Question: For a presentation I would like a sequence of images (essentially frames of a film) displayed with each frame displayed behind and offset relative to the previous.
Only the first frame is totally visible, but you will see part of the remaining frames.
Can this be done in matlab or in some (freeware) program ?

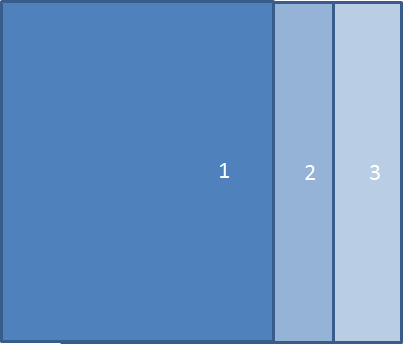
Answer: Assuming your sequence of images are stored in a cell array 'seq', and all images are of the same size.
Is this what you had on your mind?
'''
sz=size(seq{1}); %// assuming all frames are of the same size
m = 20; %// size of "margin" to show from each frame
n = numel( seq ); %// number of frames in sequence
fh = figure('Position', [100 100 sz(2)+(n-1)*m sz(1)] );
ah=axes('Units','pixels','Position', [ 0 0 sz(2)+(n-1)*m sz(1)] );
hold on;
%// show frames from last to first
for fi=n👎1
imshow( seq{fi}, 'Parent', ah, 'XData', (fi-1)*m + (1:sz(2)));
end
'''
I am using the 'XData' property of 'imshow' to move the frames with respect to each other.
You might also want to explor 'YData' to create a vertical shift as well...